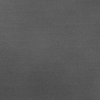
Atmospheric dust classification: dusty